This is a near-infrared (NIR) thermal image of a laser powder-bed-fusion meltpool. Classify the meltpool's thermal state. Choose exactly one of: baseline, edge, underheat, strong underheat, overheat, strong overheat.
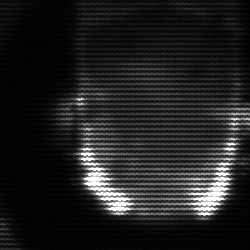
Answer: baseline